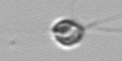
Label: flagellate